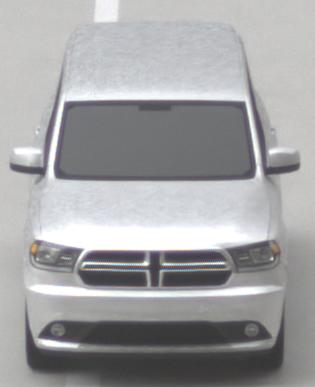
Make: Dodge
Model: Durango
Detailed model: Gen. 3
Model produced from: 2010
Doors: 5
Color: white
Road condition: dry road
Daytime: midday
Contrast: low contrast